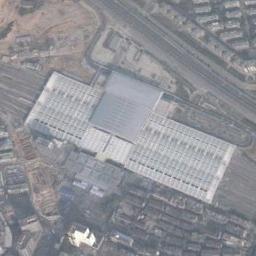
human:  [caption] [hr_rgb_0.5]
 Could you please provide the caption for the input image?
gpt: The railway station has some railways and a big building and the railway station is surrounded by lots of other buildings .

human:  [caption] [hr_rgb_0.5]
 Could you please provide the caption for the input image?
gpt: There is a big railway station in the city .

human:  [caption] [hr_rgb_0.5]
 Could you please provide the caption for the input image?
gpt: There are many buildings beside the railway station .

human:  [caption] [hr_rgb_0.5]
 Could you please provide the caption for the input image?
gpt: The railway station is on the bare land next to some buildings .

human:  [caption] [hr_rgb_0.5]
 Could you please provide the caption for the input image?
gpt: There are some black buildings beside the white railway station .